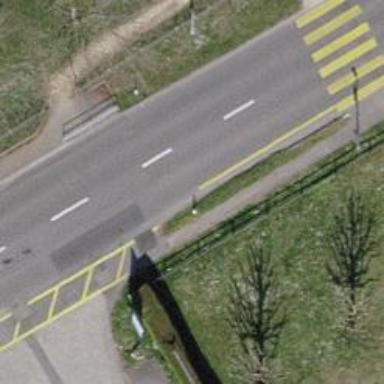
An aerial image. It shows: Bus stop with shelter for public transportation.